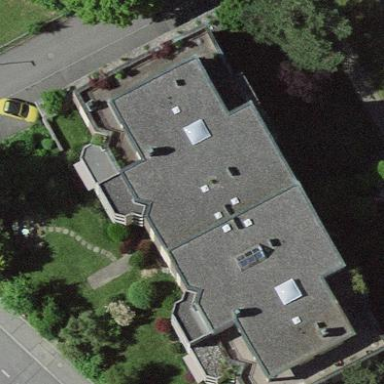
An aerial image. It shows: Flat-roofed residential building.